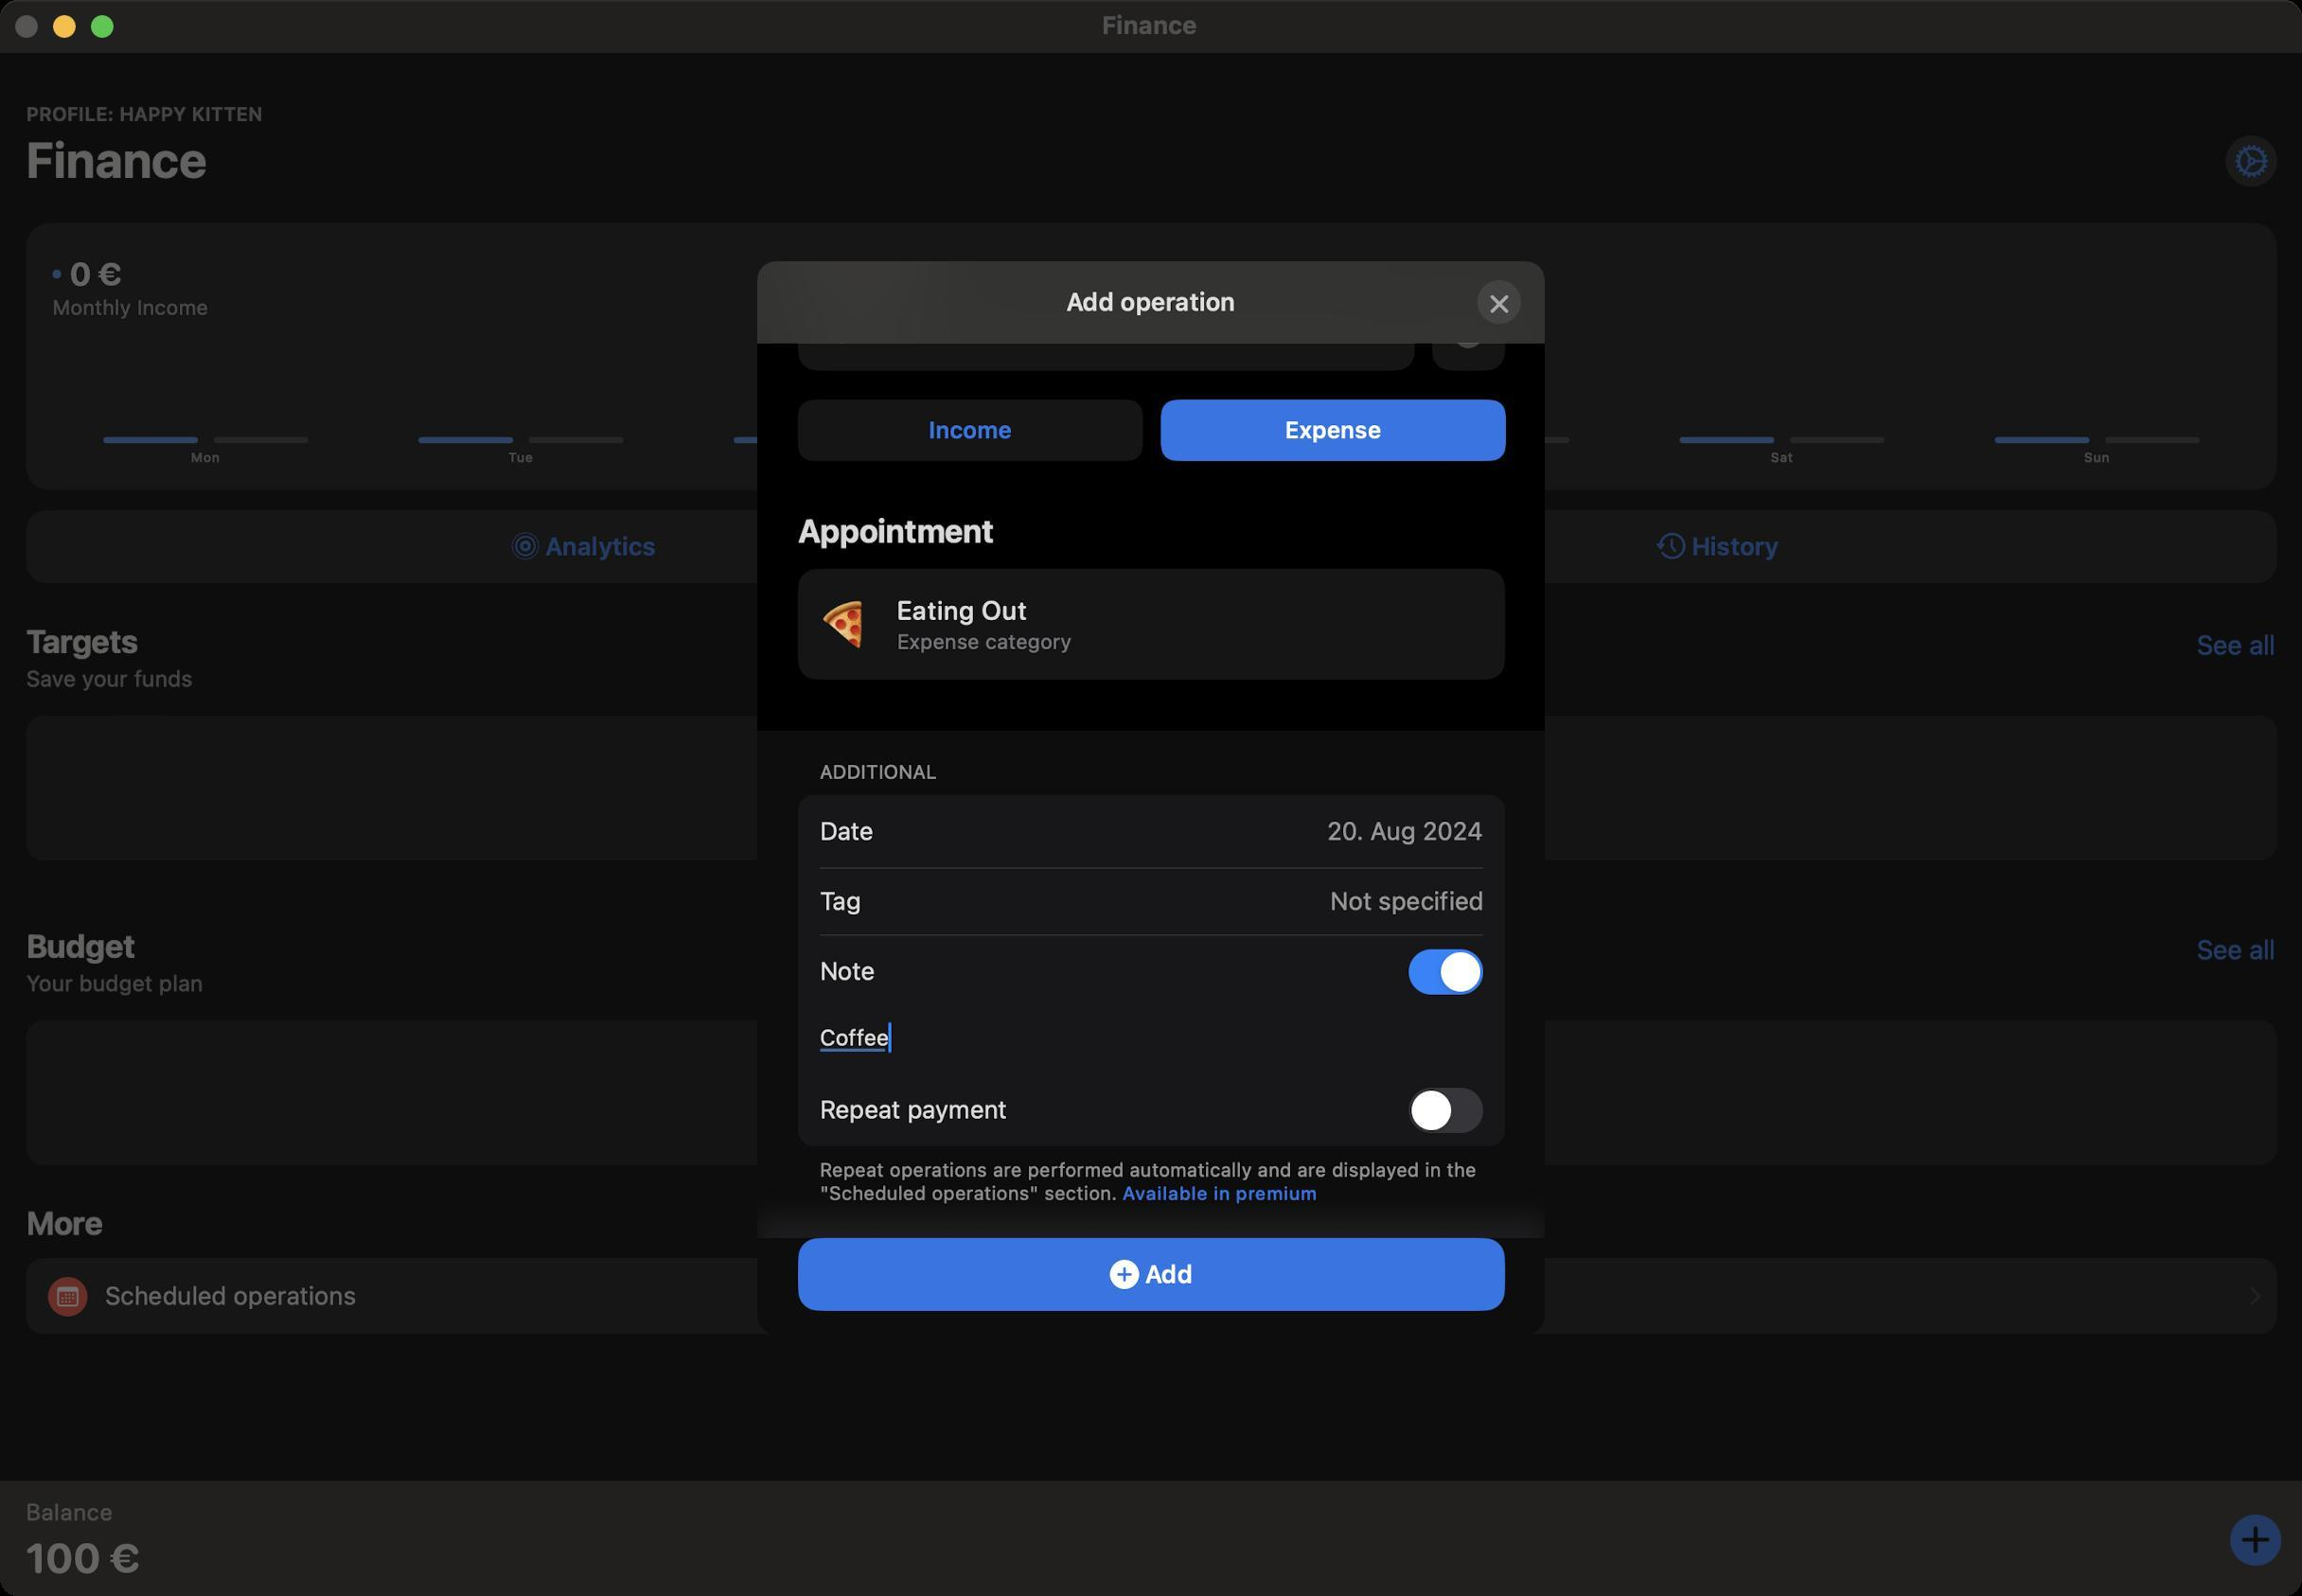
Accessibility tree:
{"name": "Finance", "role": "AXWindow", "description": null, "role_description": "standard window", "value": null, "position": "294.00;94.00", "size": "1216;843", "children": [{"name": null, "role": "AXGroup", "description": null, "role_description": "group", "value": null, "position": "0.00;0.00", "size": "1216;843", "children": [{"name": null, "role": "AXGroup", "description": null, "role_description": "group", "value": null, "position": "0.00;0.00", "size": "1217;843", "children": []}]}, {"name": null, "role": "AXButton", "description": null, "role_description": "close button", "value": null, "position": "7.00;6.00", "size": "14;16", "children": []}, {"name": null, "role": "AXButton", "description": null, "role_description": "zoom button", "value": null, "position": "47.00;6.00", "size": "14;16", "children": [{"name": null, "role": "AXGroup", "description": null, "role_description": "group", "value": null, "position": "47.00;6.00", "size": "14;16", "children": [{"name": null, "role": "AXGroup", "description": null, "role_description": "group", "value": null, "position": "47.00;6.00", "size": "14;16", "children": []}]}]}, {"name": null, "role": "AXButton", "description": null, "role_description": "minimize button", "value": null, "position": "27.00;6.00", "size": "14;16", "children": []}, {"name": null, "role": "AXStaticText", "description": null, "role_description": "text", "value": "Finance", "position": "580.00;5.00", "size": "55;16", "children": []}, {"name": null, "role": "AXSheet", "description": null, "role_description": "sheet", "value": null, "position": "400.00;138.00", "size": "416;567", "children": [{"name": null, "role": "AXGroup", "description": null, "role_description": "group", "value": null, "position": "400.00;138.00", "size": "416;567", "children": [{"name": null, "role": "AXGroup", "description": null, "role_description": "group", "value": null, "position": "400.00;138.00", "size": "417;567", "children": [{"name": null, "role": "AXGroup", "description": null, "role_description": "Nav bar", "value": null, "position": "400.00;138.00", "size": "417;43", "children": [{"name": null, "role": "AXHeading", "description": "Add operation", "role_description": "heading", "value": null, "position": "563.24;151.86", "size": "90;16", "children": []}, {"name": null, "role": "AXButton", "description": "close", "role_description": "button", "value": null, "position": "774.22;142.62", "size": "33;34", "children": []}]}, {"name": null, "role": "AXGroup", "description": null, "role_description": "group", "value": null, "position": "400.00;138.00", "size": "417;567", "children": [{"name": null, "role": "AXGroup", "description": null, "role_description": "group", "value": null, "position": "400.00;138.00", "size": "417;567", "children": [{"name": null, "role": "AXGroup", "description": null, "role_description": "group", "value": null, "position": "421.56;130.30", "size": "373;22", "children": [{"name": null, "role": "AXGroup", "description": null, "role_description": "group", "value": null, "position": "421.56;130.30", "size": "373;20", "children": [{"name": null, "role": "AXStaticText", "description": "Amount", "role_description": "text", "value": null, "position": "421.56;130.30", "size": "373;20", "children": []}]}]}, {"name": null, "role": "AXTextField", "description": null, "role_description": "text field", "value": "1 €", "position": "421.56;157.25", "size": "326;38", "children": []}, {"name": null, "role": "AXStaticText", "description": "-", "role_description": "text", "value": null, "position": "433.88;157.25", "size": "7;38", "children": []}, {"name": null, "role": "AXButton", "description": "clearField", "role_description": "button", "value": null, "position": "756.51;157.25", "size": "38;38", "children": []}, {"name": null, "role": "AXGroup", "description": null, "role_description": "group", "value": null, "position": "421.56;211.15", "size": "373;32", "children": [{"name": null, "role": "AXButton", "description": "Income", "role_description": "button", "value": null, "position": "421.56;211.15", "size": "182;32", "children": []}, {"name": null, "role": "AXButton", "description": "Expense", "role_description": "button", "value": null, "position": "613.29;211.15", "size": "182;32", "children": []}]}, {"name": null, "role": "AXGroup", "description": null, "role_description": "group", "value": null, "position": "421.56;270.44", "size": "373;22", "children": [{"name": null, "role": "AXGroup", "description": null, "role_description": "group", "value": null, "position": "421.56;270.44", "size": "373;20", "children": [{"name": null, "role": "AXStaticText", "description": "Appointment", "role_description": "text", "value": null, "position": "421.56;270.44", "size": "373;20", "children": []}]}]}, {"name": null, "role": "AXStaticText", "description": "🍕", "role_description": "text", "value": null, "position": "430.80;312.79", "size": "34;34", "children": []}, {"name": null, "role": "AXGroup", "description": null, "role_description": "group", "value": null, "position": "473.92;314.33", "size": "310;31", "children": [{"name": null, "role": "AXStaticText", "description": "Eating Out", "role_description": "text", "value": null, "position": "473.92;314.33", "size": "310;16", "children": []}, {"name": null, "role": "AXStaticText", "description": "Expense category", "role_description": "text", "value": null, "position": "473.92;332.04", "size": "310;13", "children": []}]}, {"name": null, "role": "AXStaticText", "description": "ADDITIONAL", "role_description": "text", "value": null, "position": "433.11;401.34", "size": "350;12", "children": []}, {"name": null, "role": "AXStaticText", "description": "Date", "role_description": "text", "value": null, "position": "433.11;431.37", "size": "28;15", "children": []}, {"name": null, "role": "AXStaticText", "description": "20. Aug 2024", "role_description": "text", "value": null, "position": "701.07;431.37", "size": "82;15", "children": []}, {"name": null, "role": "AXStaticText", "description": "Tag", "role_description": "text", "value": null, "position": "433.11;458.32", "size": "22;35", "children": []}, {"name": null, "role": "AXGroup", "description": null, "role_description": "group", "value": null, "position": "433.11;458.32", "size": "350;116", "children": [{"name": null, "role": "AXSlider", "description": null, "role_description": "slider", "value": 5000.0, "position": "514.73;429.44", "size": "104;173", "children": []}, {"name": null, "role": "AXSlider", "description": null, "role_description": "slider", "value": 4979.0, "position": "622.53;429.44", "size": "38;173", "children": []}, {"name": null, "role": "AXSlider", "description": null, "role_description": "slider", "value": 2018.0, "position": "664.11;429.44", "size": "38;173", "children": []}]}, {"name": null, "role": "AXStaticText", "description": "Not specified", "role_description": "text", "value": null, "position": "459.29;458.32", "size": "325;35", "children": []}, {"name": null, "role": "AXStaticText", "description": "Note", "role_description": "text", "value": null, "position": "433.11;505.29", "size": "29;15", "children": []}, {"name": null, "role": "AXCheckBox", "description": null, "role_description": "checkbox", "value": "1", "position": "744.19;501.44", "size": "39;24", "children": []}, {"name": null, "role": "AXTextField", "description": null, "role_description": "text field", "value": "Coffee", "position": "433.11;532.24", "size": "350;31", "children": []}, {"name": null, "role": "AXStaticText", "description": "Repeat payment", "role_description": "text", "value": null, "position": "433.11;578.44", "size": "99;15", "children": []}, {"name": null, "role": "AXCheckBox", "description": null, "role_description": "checkbox", "value": "0", "position": "744.19;574.59", "size": "39;24", "children": []}, {"name": null, "role": "AXButton", "description": "Repeat operations are performed automatically and are displayed in the \"Scheduled operations\" section. Available in premium", "role_description": "button", "value": null, "position": "433.11;611.55", "size": "350;25", "children": []}, {"name": null, "role": "AXGroup", "description": null, "role_description": "group", "value": null, "position": "433.11;613.09", "size": "350;38", "children": [{"name": null, "role": "AXGroup", "description": null, "role_description": "group", "value": null, "position": "434.65;616.94", "size": "168;31", "children": [{"name": null, "role": "AXStaticText", "description": "Retry", "role_description": "text", "value": null, "position": "434.65;616.94", "size": "168;15", "children": []}, {"name": null, "role": "AXStaticText", "description": "Monthly", "role_description": "text", "value": null, "position": "434.65;633.11", "size": "168;15", "children": []}]}, {"name": null, "role": "AXGroup", "description": null, "role_description": "group", "value": null, "position": "614.06;616.94", "size": "168;31", "children": [{"name": null, "role": "AXStaticText", "description": "Stop Repeater", "role_description": "text", "value": null, "position": "614.06;616.94", "size": "168;15", "children": []}, {"name": null, "role": "AXStaticText", "description": "Never", "role_description": "text", "value": null, "position": "614.06;633.11", "size": "168;15", "children": []}]}]}, {"name": null, "role": "AXButton", "description": "Add", "role_description": "button", "value": null, "position": "421.56;653.90", "size": "373;38", "children": []}]}]}]}]}]}, {"name": "Finance", "role": "AXWindow", "description": null, "role_description": "standard window", "value": null, "position": "294.00;94.00", "size": "1216;843", "children": [{"name": null, "role": "AXGroup", "description": null, "role_description": "group", "value": null, "position": "0.00;0.00", "size": "1216;843", "children": [{"name": null, "role": "AXGroup", "description": null, "role_description": "group", "value": null, "position": "0.00;0.00", "size": "1217;843", "children": []}]}, {"name": null, "role": "AXButton", "description": null, "role_description": "close button", "value": null, "position": "7.00;6.00", "size": "14;16", "children": []}, {"name": null, "role": "AXButton", "description": null, "role_description": "zoom button", "value": null, "position": "47.00;6.00", "size": "14;16", "children": [{"name": null, "role": "AXGroup", "description": null, "role_description": "group", "value": null, "position": "47.00;6.00", "size": "14;16", "children": [{"name": null, "role": "AXGroup", "description": null, "role_description": "group", "value": null, "position": "47.00;6.00", "size": "14;16", "children": []}]}]}, {"name": null, "role": "AXButton", "description": null, "role_description": "minimize button", "value": null, "position": "27.00;6.00", "size": "14;16", "children": []}, {"name": null, "role": "AXStaticText", "description": null, "role_description": "text", "value": "Finance", "position": "580.00;5.00", "size": "55;16", "children": []}, {"name": null, "role": "AXSheet", "description": null, "role_description": "sheet", "value": null, "position": "400.00;138.00", "size": "416;567", "children": [{"name": null, "role": "AXGroup", "description": null, "role_description": "group", "value": null, "position": "400.00;138.00", "size": "416;567", "children": [{"name": null, "role": "AXGroup", "description": null, "role_description": "group", "value": null, "position": "400.00;138.00", "size": "417;567", "children": [{"name": null, "role": "AXGroup", "description": null, "role_description": "Nav bar", "value": null, "position": "400.00;138.00", "size": "417;43", "children": [{"name": null, "role": "AXHeading", "description": "Add operation", "role_description": "heading", "value": null, "position": "563.24;151.86", "size": "90;16", "children": []}, {"name": null, "role": "AXButton", "description": "close", "role_description": "button", "value": null, "position": "774.22;142.62", "size": "33;34", "children": []}]}, {"name": null, "role": "AXGroup", "description": null, "role_description": "group", "value": null, "position": "400.00;138.00", "size": "417;567", "children": [{"name": null, "role": "AXGroup", "description": null, "role_description": "group", "value": null, "position": "400.00;138.00", "size": "417;567", "children": [{"name": null, "role": "AXGroup", "description": null, "role_description": "group", "value": null, "position": "421.56;130.30", "size": "373;22", "children": [{"name": null, "role": "AXGroup", "description": null, "role_description": "group", "value": null, "position": "421.56;130.30", "size": "373;20", "children": [{"name": null, "role": "AXStaticText", "description": "Amount", "role_description": "text", "value": null, "position": "421.56;130.30", "size": "373;20", "children": []}]}]}, {"name": null, "role": "AXTextField", "description": null, "role_description": "text field", "value": "1 €", "position": "421.56;157.25", "size": "326;38", "children": []}, {"name": null, "role": "AXStaticText", "description": "-", "role_description": "text", "value": null, "position": "433.88;157.25", "size": "7;38", "children": []}, {"name": null, "role": "AXButton", "description": "clearField", "role_description": "button", "value": null, "position": "756.51;157.25", "size": "38;38", "children": []}, {"name": null, "role": "AXGroup", "description": null, "role_description": "group", "value": null, "position": "421.56;211.15", "size": "373;32", "children": [{"name": null, "role": "AXButton", "description": "Income", "role_description": "button", "value": null, "position": "421.56;211.15", "size": "182;32", "children": []}, {"name": null, "role": "AXButton", "description": "Expense", "role_description": "button", "value": null, "position": "613.29;211.15", "size": "182;32", "children": []}]}, {"name": null, "role": "AXGroup", "description": null, "role_description": "group", "value": null, "position": "421.56;270.44", "size": "373;22", "children": [{"name": null, "role": "AXGroup", "description": null, "role_description": "group", "value": null, "position": "421.56;270.44", "size": "373;20", "children": [{"name": null, "role": "AXStaticText", "description": "Appointment", "role_description": "text", "value": null, "position": "421.56;270.44", "size": "373;20", "children": []}]}]}, {"name": null, "role": "AXStaticText", "description": "🍕", "role_description": "text", "value": null, "position": "430.80;312.79", "size": "34;34", "children": []}, {"name": null, "role": "AXGroup", "description": null, "role_description": "group", "value": null, "position": "473.92;314.33", "size": "310;31", "children": [{"name": null, "role": "AXStaticText", "description": "Eating Out", "role_description": "text", "value": null, "position": "473.92;314.33", "size": "310;16", "children": []}, {"name": null, "role": "AXStaticText", "description": "Expense category", "role_description": "text", "value": null, "position": "473.92;332.04", "size": "310;13", "children": []}]}, {"name": null, "role": "AXStaticText", "description": "ADDITIONAL", "role_description": "text", "value": null, "position": "433.11;401.34", "size": "350;12", "children": []}, {"name": null, "role": "AXStaticText", "description": "Date", "role_description": "text", "value": null, "position": "433.11;431.37", "size": "28;15", "children": []}, {"name": null, "role": "AXStaticText", "description": "20. Aug 2024", "role_description": "text", "value": null, "position": "701.07;431.37", "size": "82;15", "children": []}, {"name": null, "role": "AXStaticText", "description": "Tag", "role_description": "text", "value": null, "position": "433.11;458.32", "size": "22;35", "children": []}, {"name": null, "role": "AXGroup", "description": null, "role_description": "group", "value": null, "position": "433.11;458.32", "size": "350;116", "children": [{"name": null, "role": "AXSlider", "description": null, "role_description": "slider", "value": 5000.0, "position": "514.73;429.44", "size": "104;173", "children": []}, {"name": null, "role": "AXSlider", "description": null, "role_description": "slider", "value": 4979.0, "position": "622.53;429.44", "size": "38;173", "children": []}, {"name": null, "role": "AXSlider", "description": null, "role_description": "slider", "value": 2018.0, "position": "664.11;429.44", "size": "38;173", "children": []}]}, {"name": null, "role": "AXStaticText", "description": "Not specified", "role_description": "text", "value": null, "position": "459.29;458.32", "size": "325;35", "children": []}, {"name": null, "role": "AXStaticText", "description": "Note", "role_description": "text", "value": null, "position": "433.11;505.29", "size": "29;15", "children": []}, {"name": null, "role": "AXCheckBox", "description": null, "role_description": "checkbox", "value": "1", "position": "744.19;501.44", "size": "39;24", "children": []}, {"name": null, "role": "AXTextField", "description": null, "role_description": "text field", "value": "Coffee", "position": "433.11;532.24", "size": "350;31", "children": []}, {"name": null, "role": "AXStaticText", "description": "Repeat payment", "role_description": "text", "value": null, "position": "433.11;578.44", "size": "99;15", "children": []}, {"name": null, "role": "AXCheckBox", "description": null, "role_description": "checkbox", "value": "0", "position": "744.19;574.59", "size": "39;24", "children": []}, {"name": null, "role": "AXButton", "description": "Repeat operations are performed automatically and are displayed in the \"Scheduled operations\" section. Available in premium", "role_description": "button", "value": null, "position": "433.11;611.55", "size": "350;25", "children": []}, {"name": null, "role": "AXGroup", "description": null, "role_description": "group", "value": null, "position": "433.11;613.09", "size": "350;38", "children": [{"name": null, "role": "AXGroup", "description": null, "role_description": "group", "value": null, "position": "434.65;616.94", "size": "168;31", "children": [{"name": null, "role": "AXStaticText", "description": "Retry", "role_description": "text", "value": null, "position": "434.65;616.94", "size": "168;15", "children": []}, {"name": null, "role": "AXStaticText", "description": "Monthly", "role_description": "text", "value": null, "position": "434.65;633.11", "size": "168;15", "children": []}]}, {"name": null, "role": "AXGroup", "description": null, "role_description": "group", "value": null, "position": "614.06;616.94", "size": "168;31", "children": [{"name": null, "role": "AXStaticText", "description": "Stop Repeater", "role_description": "text", "value": null, "position": "614.06;616.94", "size": "168;15", "children": []}, {"name": null, "role": "AXStaticText", "description": "Never", "role_description": "text", "value": null, "position": "614.06;633.11", "size": "168;15", "children": []}]}]}, {"name": null, "role": "AXButton", "description": "Add", "role_description": "button", "value": null, "position": "421.56;653.90", "size": "373;38", "children": []}]}]}]}]}]}]}]}